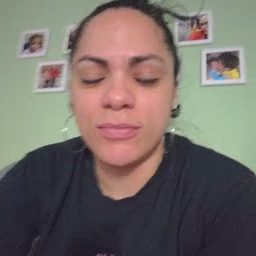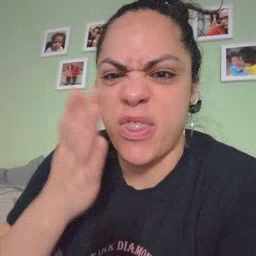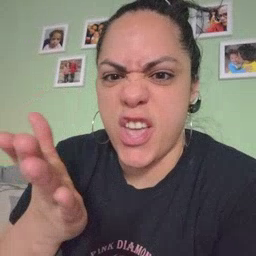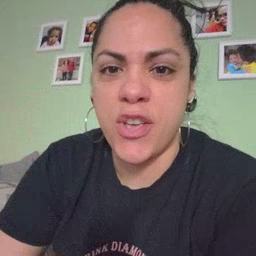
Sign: there